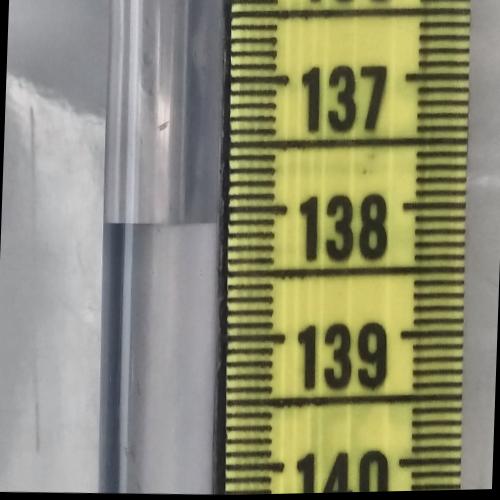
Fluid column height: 138.1 cm